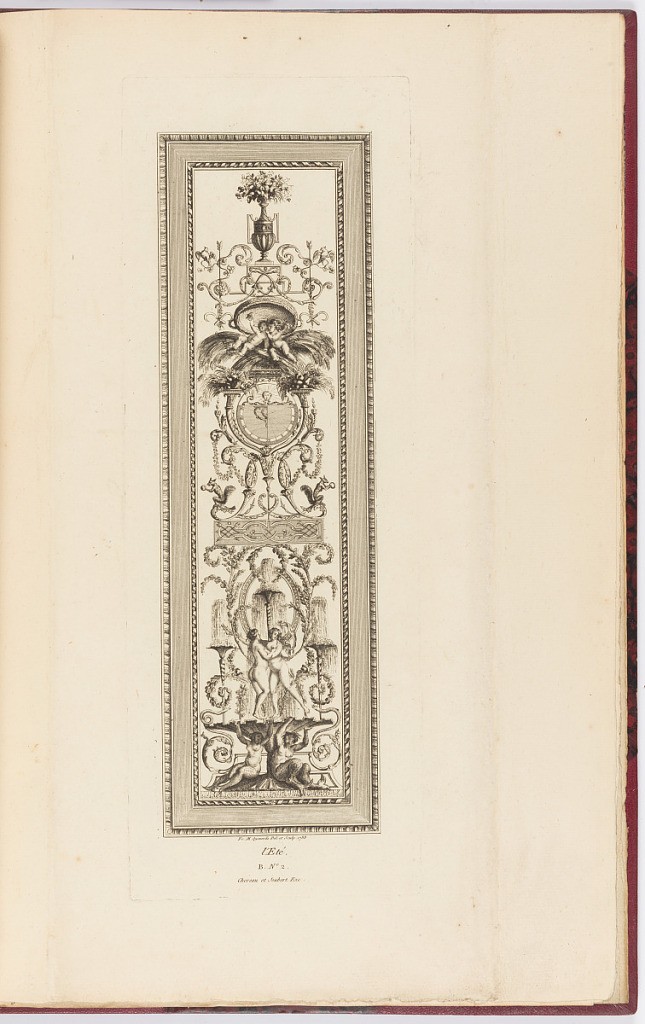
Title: L’Eté
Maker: François Marie Isidore Queverdo, 1748 - 1797
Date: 1788
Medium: Etching and engraving on paper
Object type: Print
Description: Design for a narrow vertical panel representing summer, featuring arabesque motifs, nude female figures, putti, squirrels, merman, mermaid, fountains, scrolling leaves, snakes, shells, birds, wheat, fruit, a clock, and a vase. The panel is framed by ribbon and stick and egg moldings. The plate is signed, numbered, titled, and dated.